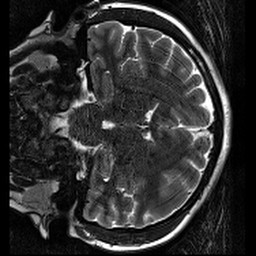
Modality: T2w
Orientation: coronal